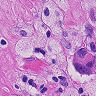
Metastatic tissue present: yes